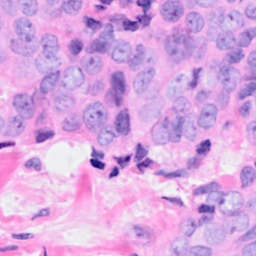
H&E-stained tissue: Breast